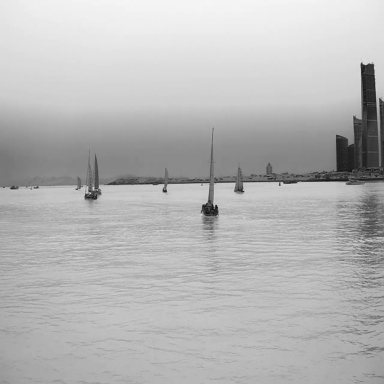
There are nine sailboats in the infrared image.